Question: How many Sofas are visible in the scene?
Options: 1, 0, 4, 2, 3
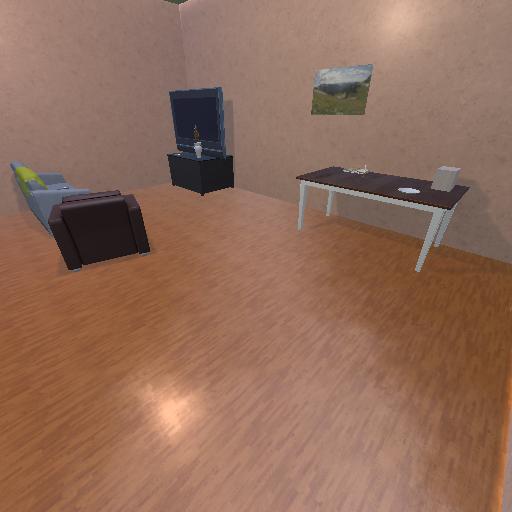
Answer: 1